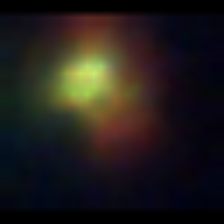
Taxon: NanoPlankton
Group: Other